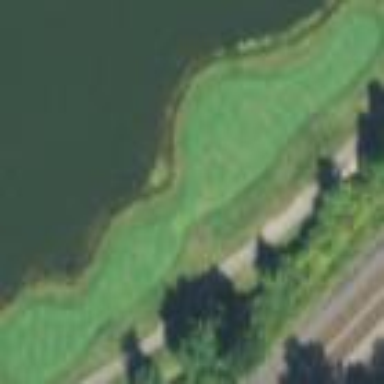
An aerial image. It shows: Grassy area designated as golf tee.